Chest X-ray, AP view. Patient: 45 years old, sex M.
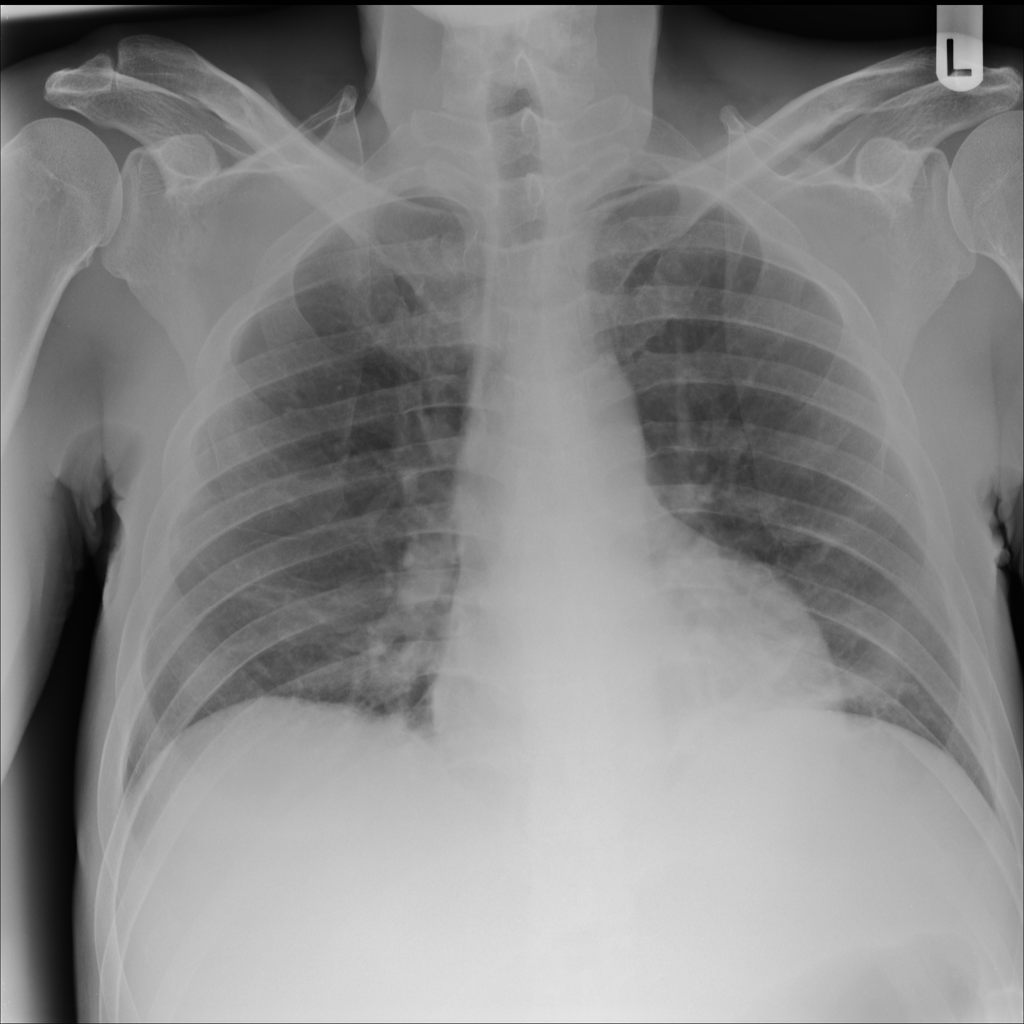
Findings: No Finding